Question:
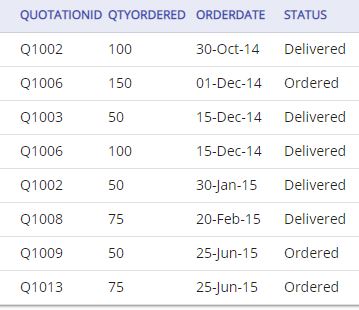
Answer: You would use a date comparison:
'''
where orderdate >= '2016-01-01'
'''